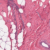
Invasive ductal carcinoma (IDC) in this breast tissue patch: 0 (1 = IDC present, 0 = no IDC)